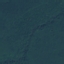
Land use / land cover: Forest